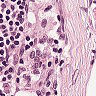
Metastatic tissue present: no